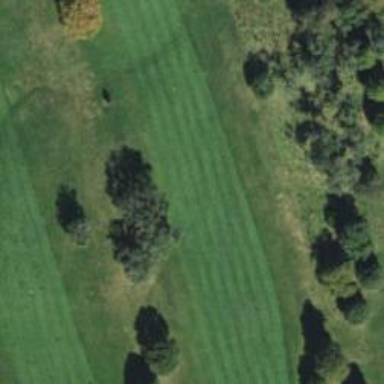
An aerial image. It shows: Golf hole.